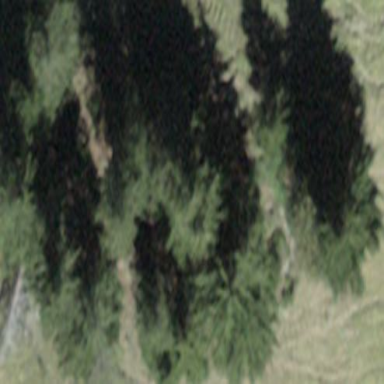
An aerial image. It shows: Forest area.